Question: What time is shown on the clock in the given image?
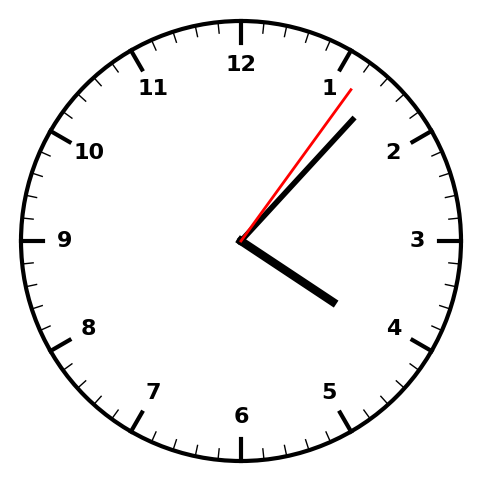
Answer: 04:07:06